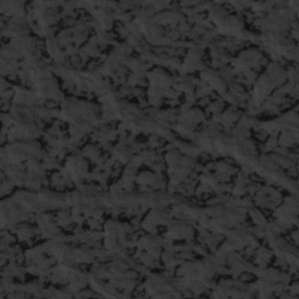
Label: frost